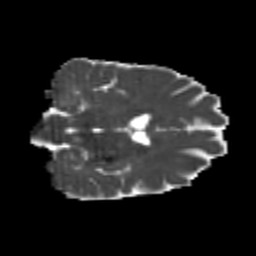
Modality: MD
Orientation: coronal
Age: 24
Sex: male
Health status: healthy
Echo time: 0.074 s